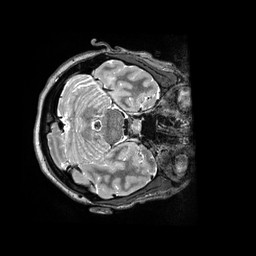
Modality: T2w
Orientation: axial
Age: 24
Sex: female
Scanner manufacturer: siemens
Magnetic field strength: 3 T
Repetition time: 3.2 s
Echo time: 0.564 s